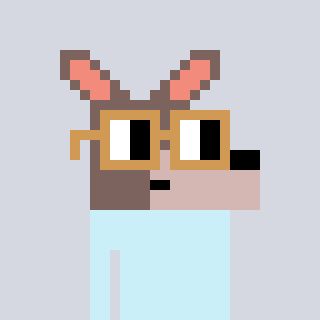
a pixel art character with square brown glasses, a kangaroo-shaped head and a gunk-colored body on a cool background